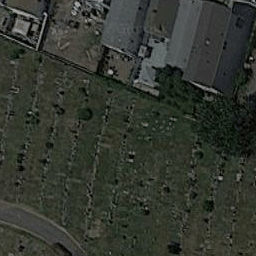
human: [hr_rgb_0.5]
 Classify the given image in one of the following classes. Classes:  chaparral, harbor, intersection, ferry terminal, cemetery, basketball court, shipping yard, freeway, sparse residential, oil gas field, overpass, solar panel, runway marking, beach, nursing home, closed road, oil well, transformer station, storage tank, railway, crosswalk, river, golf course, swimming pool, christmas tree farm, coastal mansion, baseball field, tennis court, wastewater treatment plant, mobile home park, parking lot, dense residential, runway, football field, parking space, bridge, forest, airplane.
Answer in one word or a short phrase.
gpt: cemetery